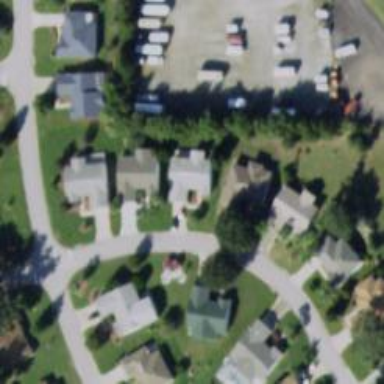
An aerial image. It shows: Residential road.